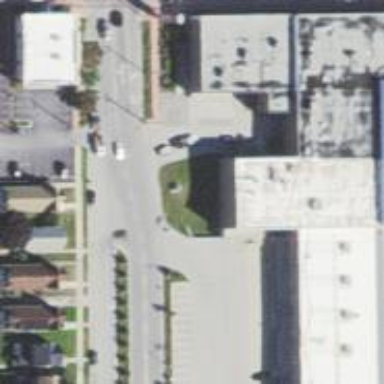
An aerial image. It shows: Retail building.